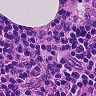
Metastatic tissue present: no